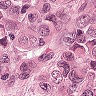
Metastatic tissue present: yes